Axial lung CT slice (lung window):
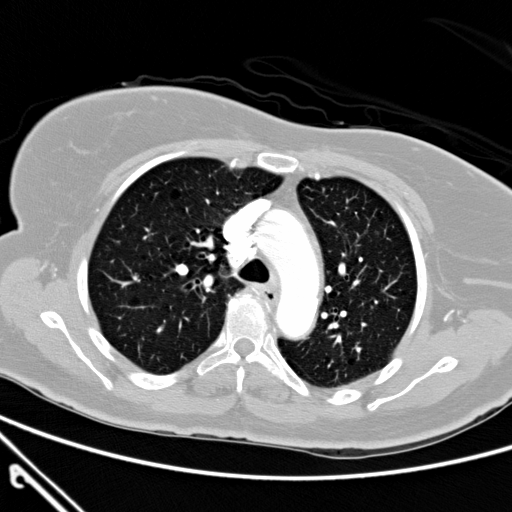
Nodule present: no